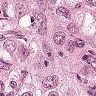
Metastatic tissue present: yes